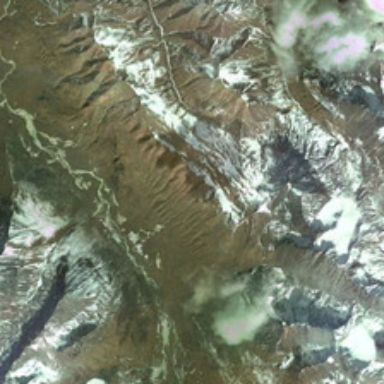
Some white snows cover part of khaki mountain .